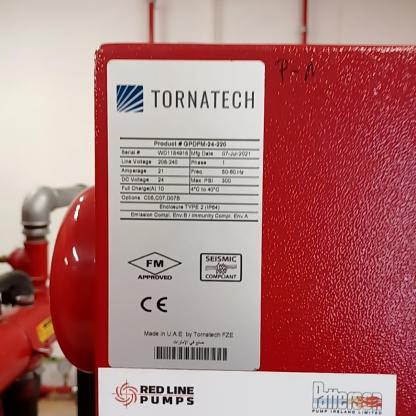
Klasa: tabliczka-znamionowa